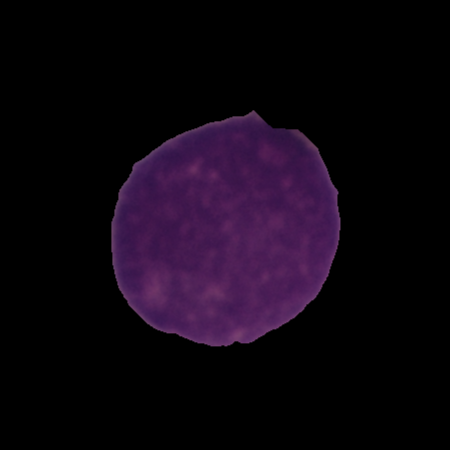
Label: cancer